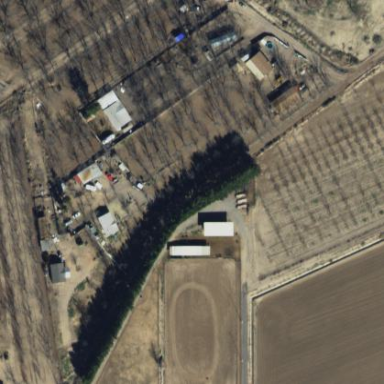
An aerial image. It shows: Orchard.